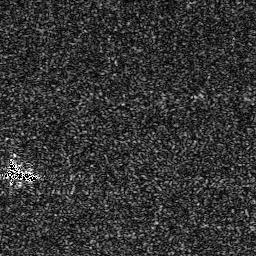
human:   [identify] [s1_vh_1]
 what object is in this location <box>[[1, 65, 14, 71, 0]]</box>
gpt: <ref>1 small ship at the left</ref>